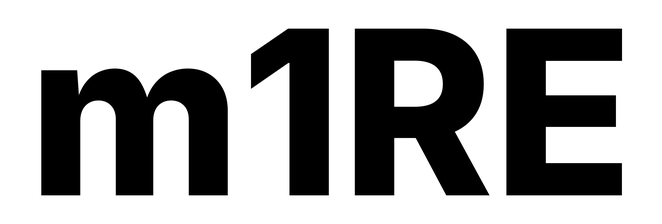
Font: Inter_ExtraBold